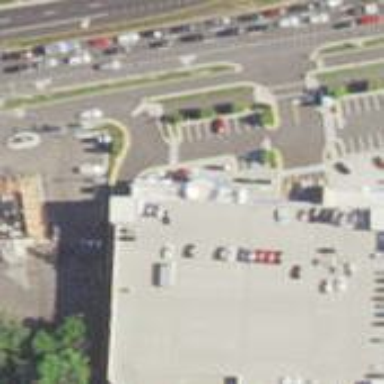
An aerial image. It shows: Car shop building.